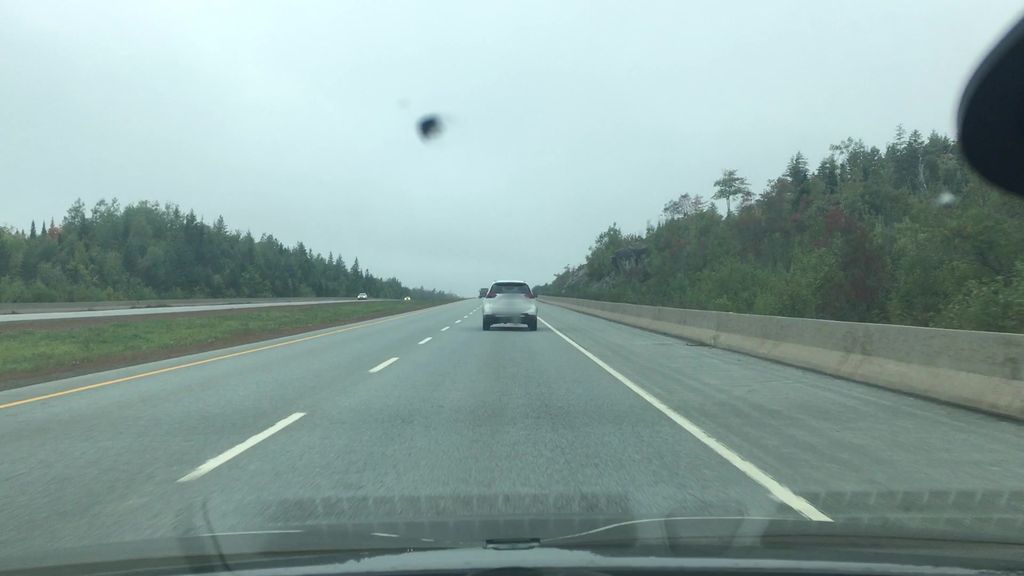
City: halifax